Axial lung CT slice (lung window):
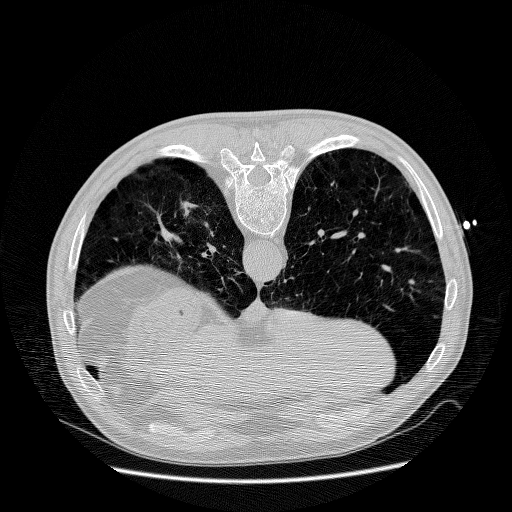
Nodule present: no